Question: I am trying to create a circle using Core Graphics that is being filled and a stroke is given to it here is the code that is inside drawRect method
'''
[color setFill];
[[UIColor whiteColor] setStroke];
UIBezierPath *path = [UIBezierPath bezierPathWithOvalInRect:rect];
path.lineWidth = 1;
[path fill];
[path stroke];
'''
I am creating this view inside another view of same size. I am experiencing a strange behavior. I am getting the output something like that

What i am doing wrong or what i have to add to make the drawing right. I have set the '[circleView setClipsToBounds:NO];' but same result.
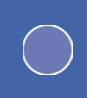
Answer: This is happened because you draw circle with rectangle with the line with of 1 which draws half of the line off the frame. Try to inset the rectangle:
'''
CGRect r = CGRectInset(rect, 1, 1);
UIBezierPath *path = [UIBezierPath bezierPathWithOvalInRect:r];
'''